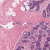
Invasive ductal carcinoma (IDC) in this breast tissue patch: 0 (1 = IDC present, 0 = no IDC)